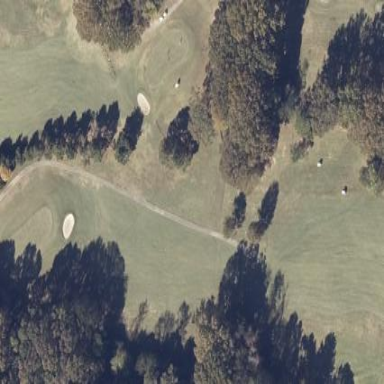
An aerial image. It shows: Grassy area designated as golf fairway.